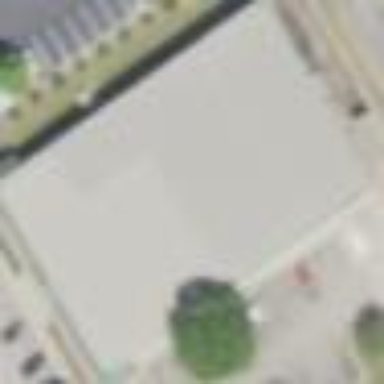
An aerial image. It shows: Retail building.